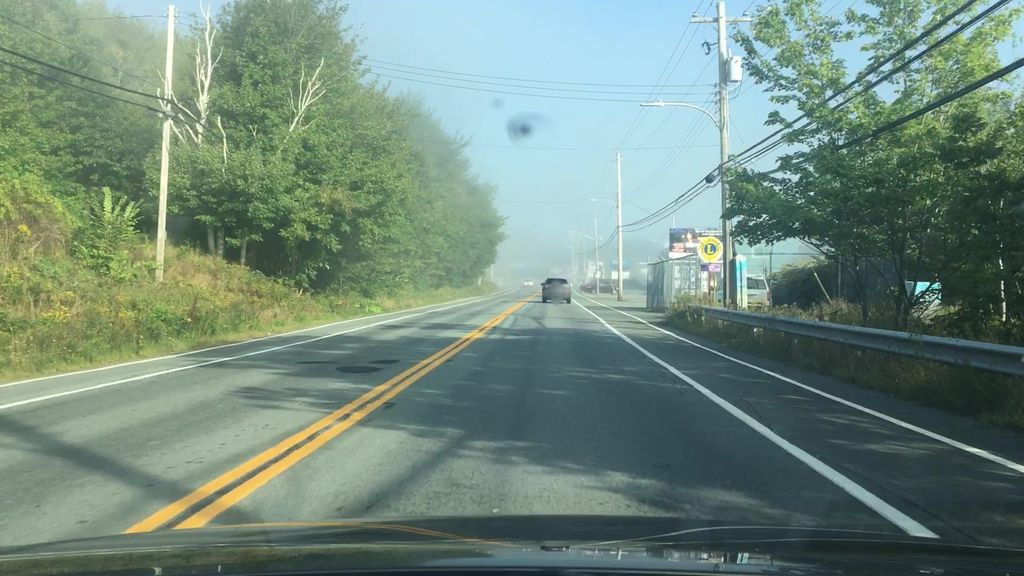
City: halifax